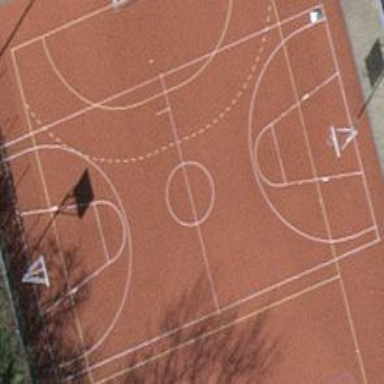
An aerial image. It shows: Basketball court with white lines on tartan surface.